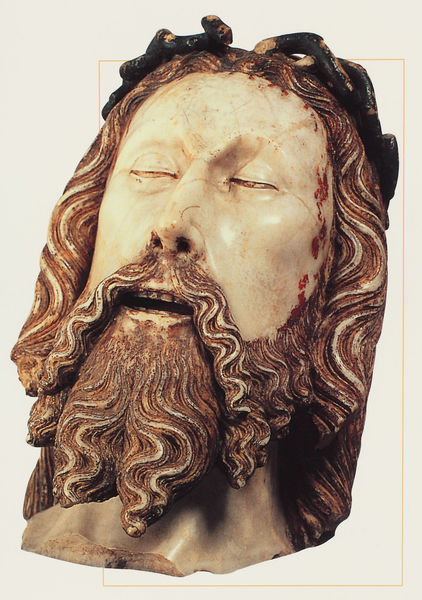
Titel: Cap de Crist/ Christus’ Haupt
Künstler: Jaume Cascalls
Institution: Barcelona, Museu Nacional d’Art de Catalunya (Bereich 26)
Schlagwörter: kopf, marmor, schwarz, alt, bart, augen, stein, locken, wangen, geschlossen, zähne, jesus, dornenkrone, elfenbein, mase